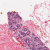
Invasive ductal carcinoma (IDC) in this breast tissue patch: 0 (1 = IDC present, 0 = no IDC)